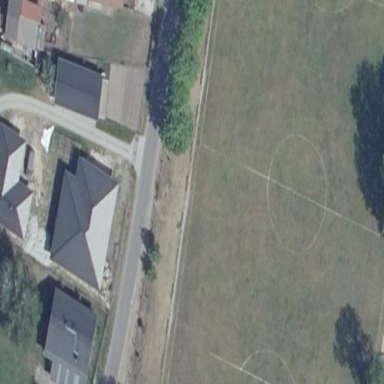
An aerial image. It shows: Soccer pitch for leisure land activities.